Interaction volume radius: 10 \u00c5
Interaction volume height: 30 \u00c5
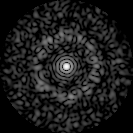
Disorder parameter: 0.8365